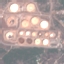
Land use / land cover class: Industrial